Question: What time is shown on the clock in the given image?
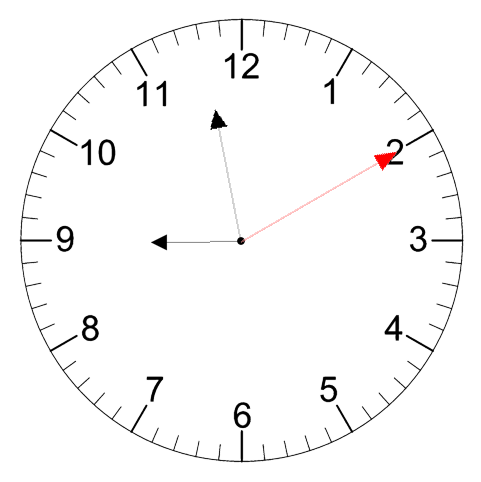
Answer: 08:58:10